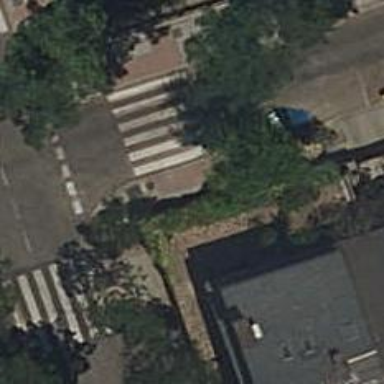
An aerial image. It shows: Sidewalk along the footway.